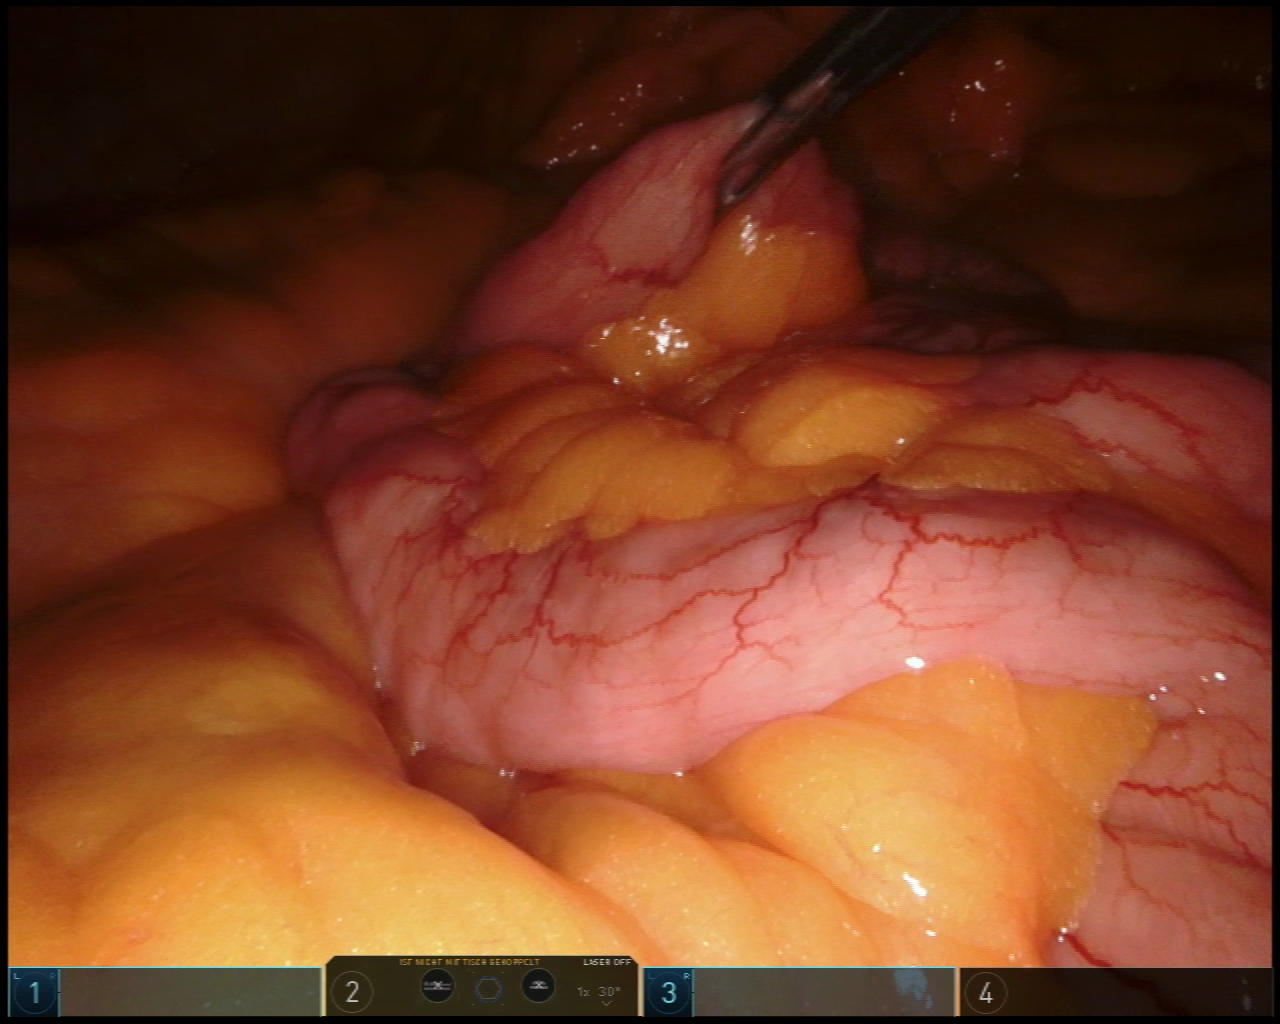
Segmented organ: small_intestine
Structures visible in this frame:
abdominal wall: no
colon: no
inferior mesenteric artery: no
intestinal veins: no
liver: no
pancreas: no
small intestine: yes
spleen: no
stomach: no
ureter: no
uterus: no
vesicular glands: no